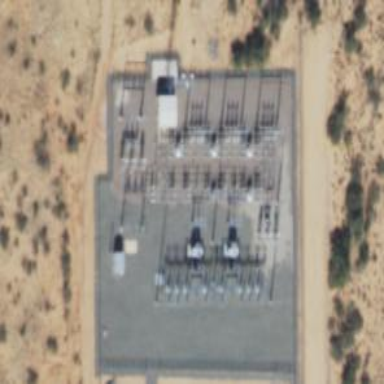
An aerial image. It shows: Switch used for power control.